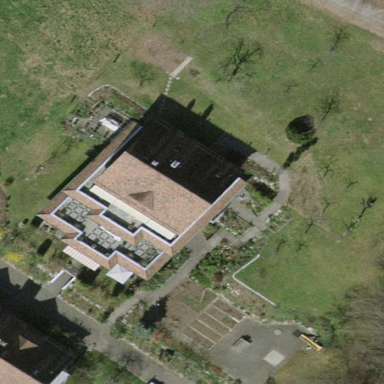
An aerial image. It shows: Terrace building.